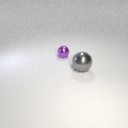
small purple metal sphere behind large gray metal sphere